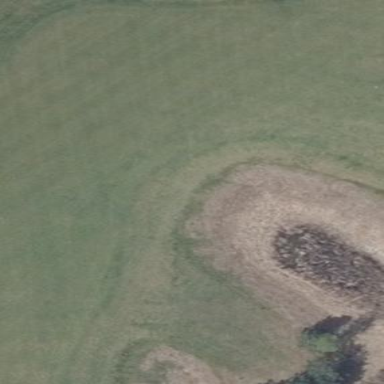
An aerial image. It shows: Grassy fairway on golf course.